Question: images and Js is not working but works outside the main folder what can i do any suggestion this is html problem how to include the source
'<script type="text/javascript" src="assest/js/jquery.js">' for JS or Jquery
'<img src="assest/images/logo.jpg" alt="Logo">' this is also not working

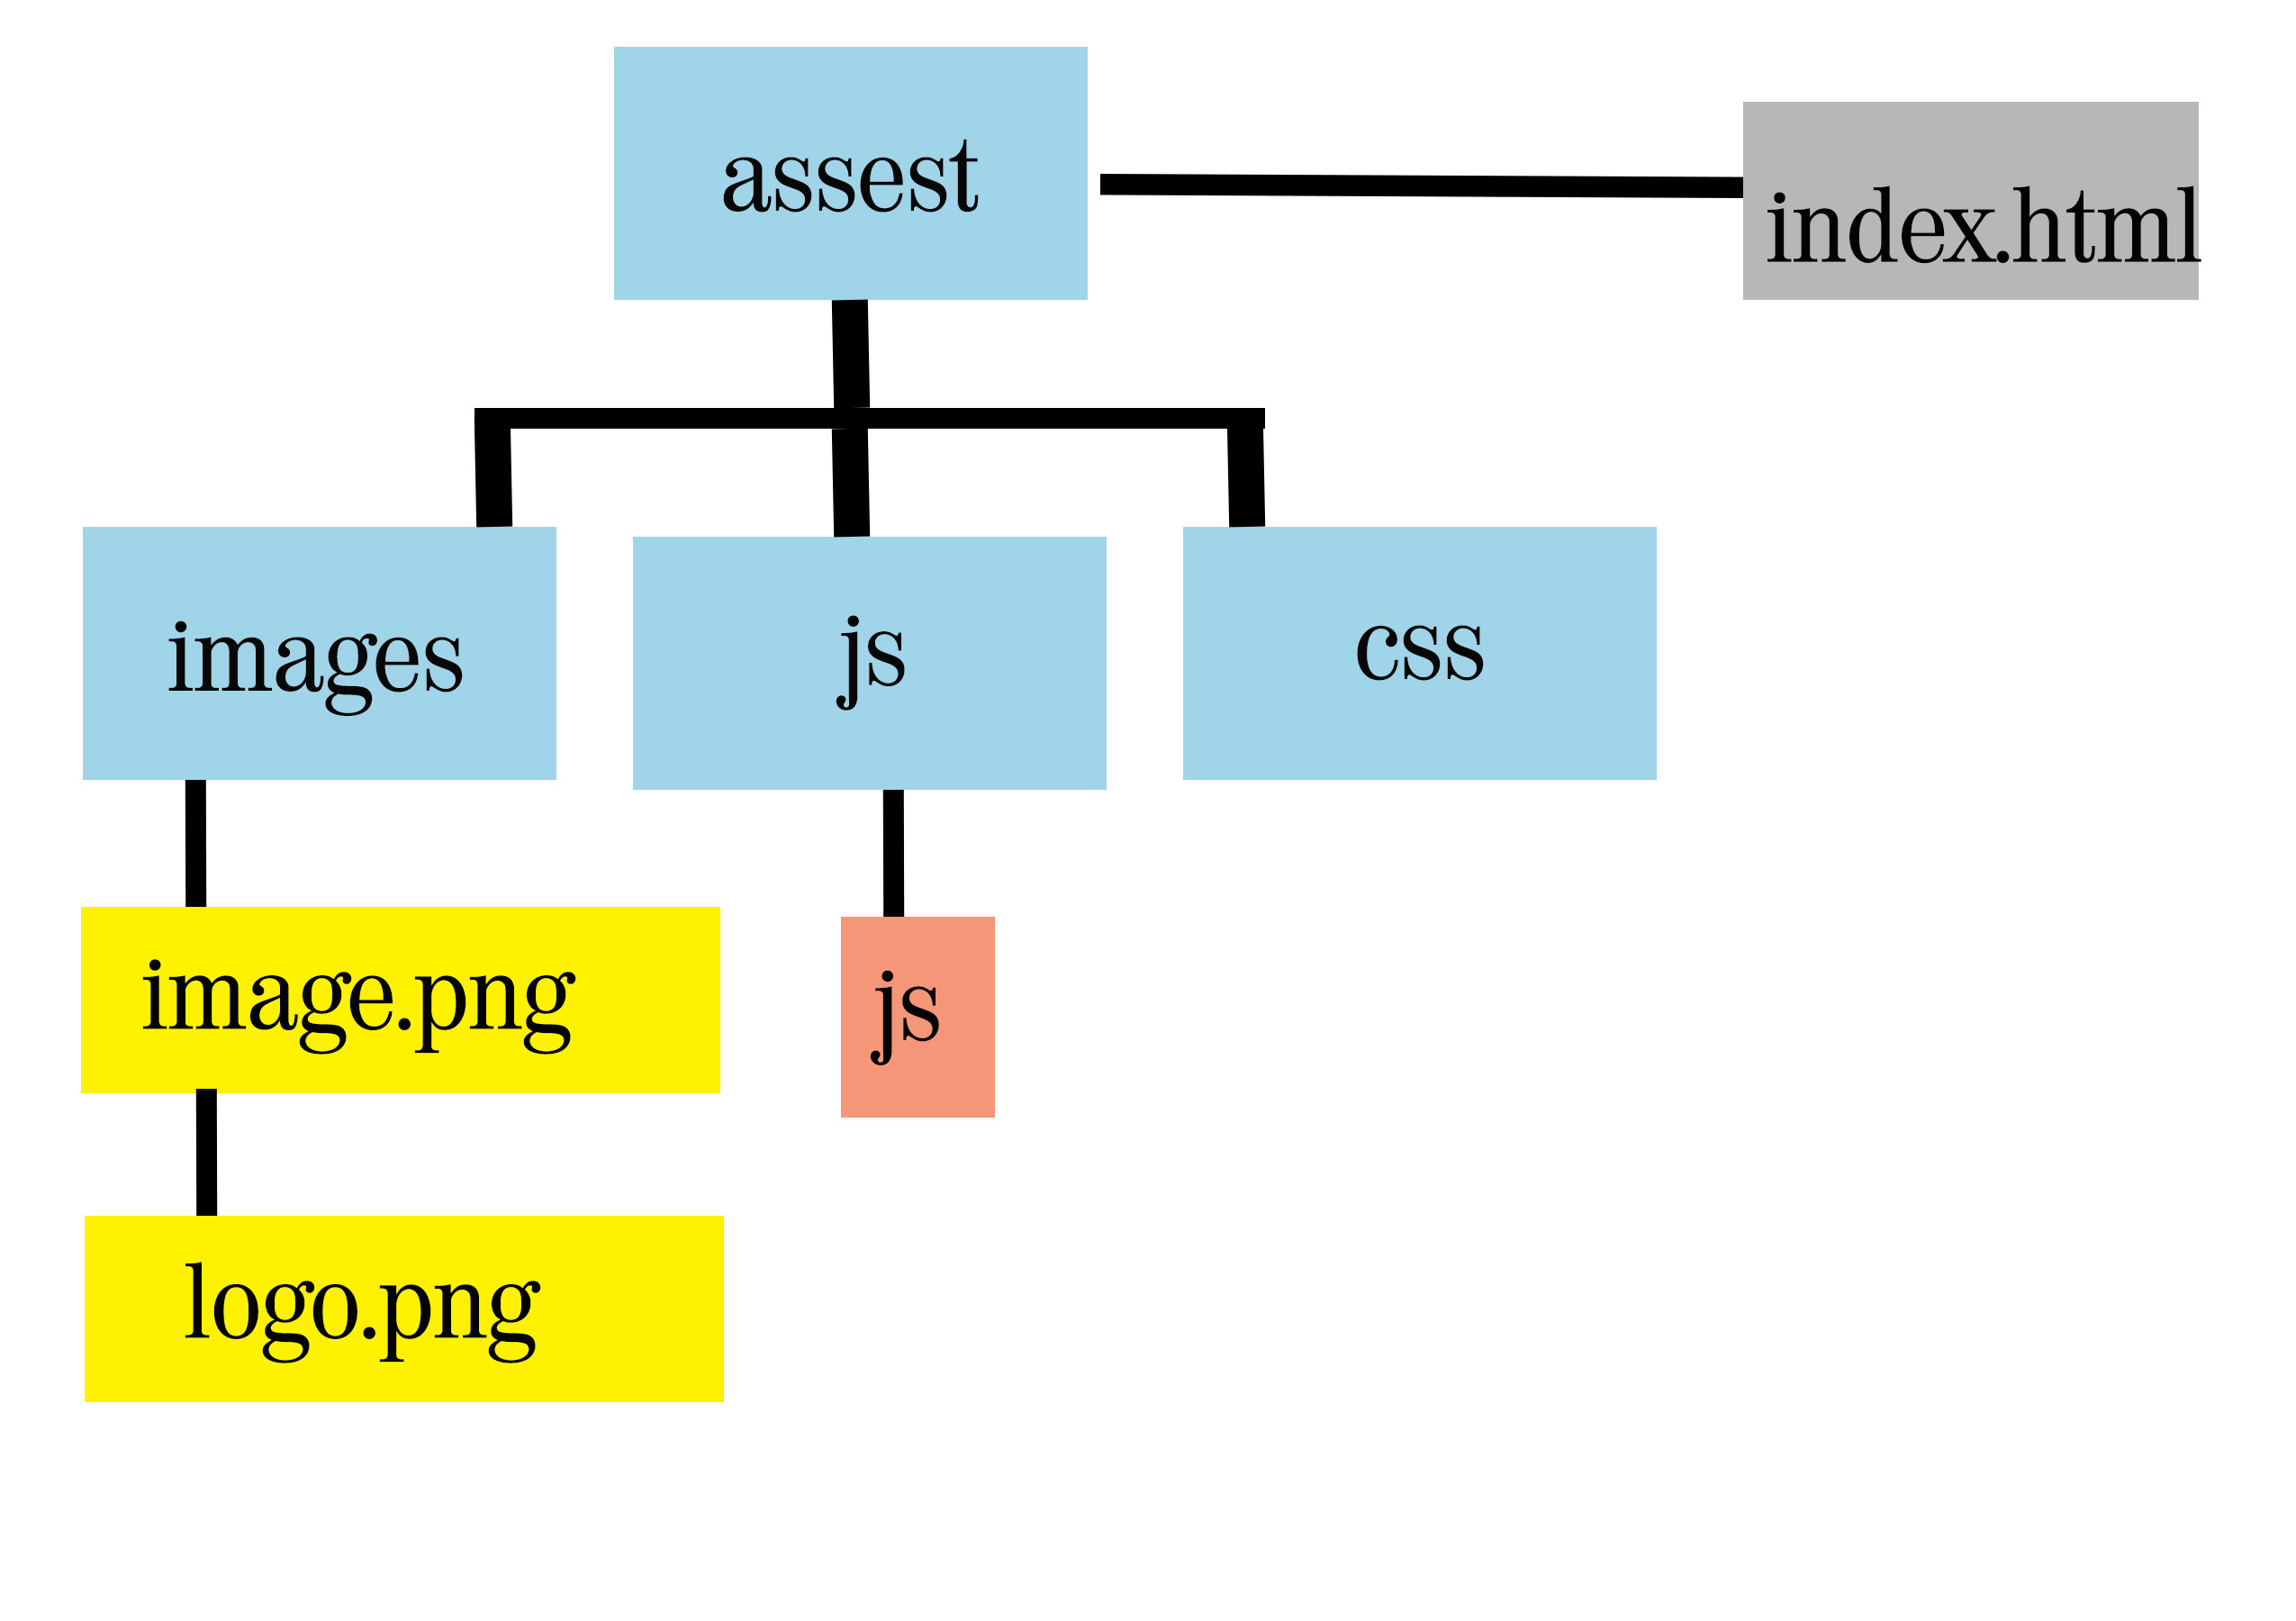
Answer: You probably misspeled something.
In the image you uploaded you wrote "assest" instead of "assets".
It looks like you're trying to reach 'logo.jpg' but you wrote you have 'logo.png'